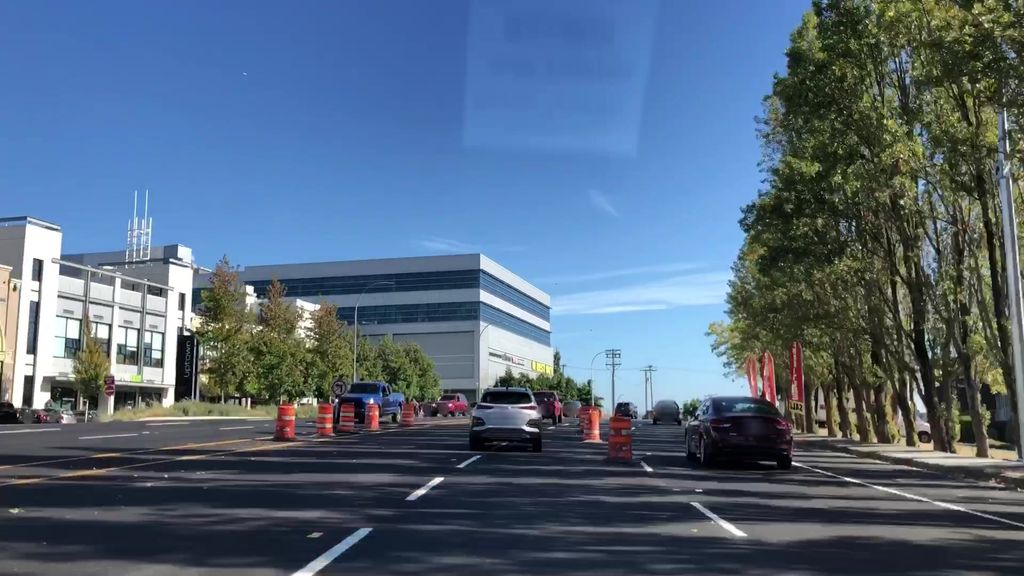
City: victoria